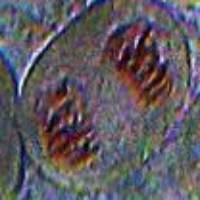
Label: telophase